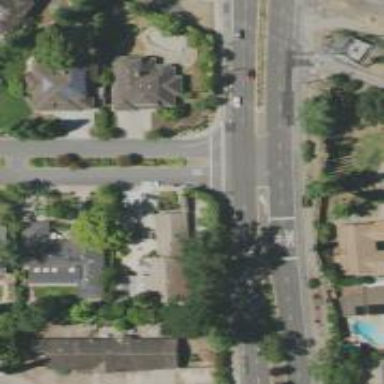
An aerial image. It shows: Uncontrolled and marked road crossing.